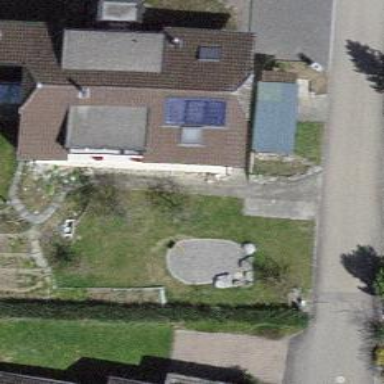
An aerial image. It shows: Simple and straightforward house.